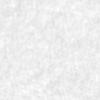
Label: no_change